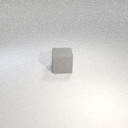
large gray rubber cube